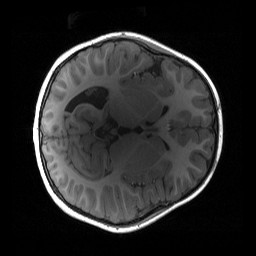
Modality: T1w
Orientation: axial
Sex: female
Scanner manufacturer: siemens
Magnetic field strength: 3 T
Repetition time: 1.9 s
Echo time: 0.00243 s